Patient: sex F, age 54
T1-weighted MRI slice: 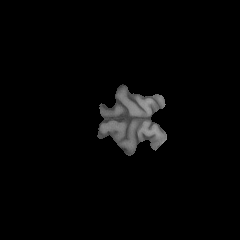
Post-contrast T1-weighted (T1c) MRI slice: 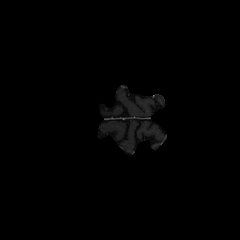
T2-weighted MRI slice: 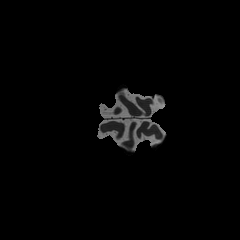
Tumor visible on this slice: no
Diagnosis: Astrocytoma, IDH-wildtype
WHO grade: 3